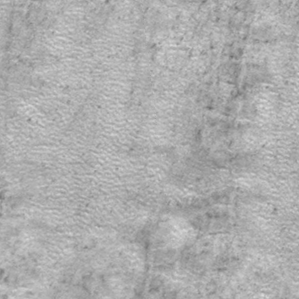
Label: frost